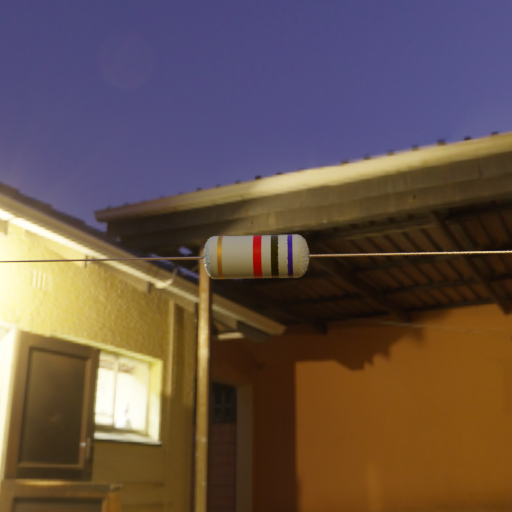
Resistor colour bands (in order): gold, red, black, blue